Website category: jobs
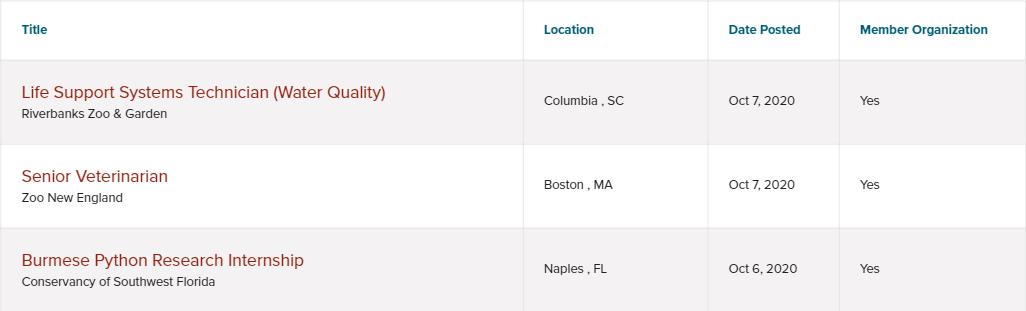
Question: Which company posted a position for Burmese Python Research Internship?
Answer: Conservancy of Southwest Florida

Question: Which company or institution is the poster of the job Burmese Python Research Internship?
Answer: Conservancy of Southwest Florida

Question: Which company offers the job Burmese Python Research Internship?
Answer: Conservancy of Southwest Florida

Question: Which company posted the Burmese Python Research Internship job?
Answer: Conservancy of Southwest Florida

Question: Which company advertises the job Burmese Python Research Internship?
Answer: Conservancy of Southwest Florida

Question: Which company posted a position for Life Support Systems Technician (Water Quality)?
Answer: Riverbanks Zoo & Garden

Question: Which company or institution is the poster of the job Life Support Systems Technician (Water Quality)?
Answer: Riverbanks Zoo & Garden

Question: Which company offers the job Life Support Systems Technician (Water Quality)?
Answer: Riverbanks Zoo & Garden

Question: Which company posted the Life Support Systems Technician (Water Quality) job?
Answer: Riverbanks Zoo & Garden

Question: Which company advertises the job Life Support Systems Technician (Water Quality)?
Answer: Riverbanks Zoo & Garden

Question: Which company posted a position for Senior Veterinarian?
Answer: Zoo New England

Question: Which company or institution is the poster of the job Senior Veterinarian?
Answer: Zoo New England

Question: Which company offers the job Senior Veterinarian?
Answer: Zoo New England

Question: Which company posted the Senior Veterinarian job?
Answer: Zoo New England

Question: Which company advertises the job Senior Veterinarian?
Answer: Zoo New England

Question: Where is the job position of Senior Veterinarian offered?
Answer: Boston , MA

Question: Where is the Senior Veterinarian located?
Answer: Boston , MA

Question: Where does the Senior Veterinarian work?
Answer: Boston , MA

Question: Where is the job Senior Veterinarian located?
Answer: Boston , MA

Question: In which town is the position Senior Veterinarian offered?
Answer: Boston , MA

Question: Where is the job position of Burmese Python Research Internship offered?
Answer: Naples , FL

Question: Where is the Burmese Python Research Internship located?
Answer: Naples , FL

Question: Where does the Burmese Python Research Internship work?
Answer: Naples , FL

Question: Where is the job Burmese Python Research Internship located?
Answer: Naples , FL

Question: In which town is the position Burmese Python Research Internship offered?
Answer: Naples , FL

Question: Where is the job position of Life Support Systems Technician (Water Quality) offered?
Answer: Columbia , SC

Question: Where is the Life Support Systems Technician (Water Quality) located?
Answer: Columbia , SC

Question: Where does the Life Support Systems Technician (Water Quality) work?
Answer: Columbia , SC

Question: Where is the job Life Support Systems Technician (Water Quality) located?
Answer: Columbia , SC

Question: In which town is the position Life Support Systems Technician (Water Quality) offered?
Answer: Columbia , SC

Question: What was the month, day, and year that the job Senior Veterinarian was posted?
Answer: Oct 7, 2020

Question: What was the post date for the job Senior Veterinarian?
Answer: Oct 7, 2020

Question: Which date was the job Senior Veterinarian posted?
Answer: Oct 7, 2020

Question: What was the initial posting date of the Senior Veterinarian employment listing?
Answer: Oct 7, 2020

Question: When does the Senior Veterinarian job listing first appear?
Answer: Oct 7, 2020

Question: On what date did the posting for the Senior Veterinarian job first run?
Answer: Oct 7, 2020

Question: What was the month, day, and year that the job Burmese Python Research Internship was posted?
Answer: Oct 6, 2020

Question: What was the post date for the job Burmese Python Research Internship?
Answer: Oct 6, 2020

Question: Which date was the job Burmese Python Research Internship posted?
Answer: Oct 6, 2020

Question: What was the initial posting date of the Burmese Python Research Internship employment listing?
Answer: Oct 6, 2020

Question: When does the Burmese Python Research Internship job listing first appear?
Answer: Oct 6, 2020

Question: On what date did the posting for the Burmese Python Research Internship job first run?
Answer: Oct 6, 2020

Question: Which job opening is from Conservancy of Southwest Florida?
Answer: Burmese Python Research Internship

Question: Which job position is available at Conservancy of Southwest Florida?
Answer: Burmese Python Research Internship

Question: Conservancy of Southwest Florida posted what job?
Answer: Burmese Python Research Internship

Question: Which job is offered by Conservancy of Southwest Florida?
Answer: Burmese Python Research Internship

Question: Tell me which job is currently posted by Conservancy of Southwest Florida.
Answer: Burmese Python Research Internship

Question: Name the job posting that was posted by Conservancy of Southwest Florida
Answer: Burmese Python Research Internship

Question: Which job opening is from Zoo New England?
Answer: Senior Veterinarian

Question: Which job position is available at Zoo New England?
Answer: Senior Veterinarian

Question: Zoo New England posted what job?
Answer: Senior Veterinarian

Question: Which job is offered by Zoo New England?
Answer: Senior Veterinarian

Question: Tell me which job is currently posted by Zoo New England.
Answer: Senior Veterinarian

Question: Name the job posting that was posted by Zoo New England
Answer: Senior Veterinarian

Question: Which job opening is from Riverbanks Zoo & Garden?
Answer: Life Support Systems Technician (Water Quality)

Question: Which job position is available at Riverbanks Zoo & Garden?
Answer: Life Support Systems Technician (Water Quality)

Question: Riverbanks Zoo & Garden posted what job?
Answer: Life Support Systems Technician (Water Quality)

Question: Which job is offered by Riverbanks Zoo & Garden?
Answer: Life Support Systems Technician (Water Quality)

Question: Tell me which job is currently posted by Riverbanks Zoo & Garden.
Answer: Life Support Systems Technician (Water Quality)

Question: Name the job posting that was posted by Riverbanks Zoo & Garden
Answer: Life Support Systems Technician (Water Quality)

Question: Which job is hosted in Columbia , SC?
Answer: Life Support Systems Technician (Water Quality)

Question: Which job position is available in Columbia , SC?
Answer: Life Support Systems Technician (Water Quality)

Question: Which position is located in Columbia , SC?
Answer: Life Support Systems Technician (Water Quality)

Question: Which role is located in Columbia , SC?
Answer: Life Support Systems Technician (Water Quality)